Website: ulta-beauty
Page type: account-selection
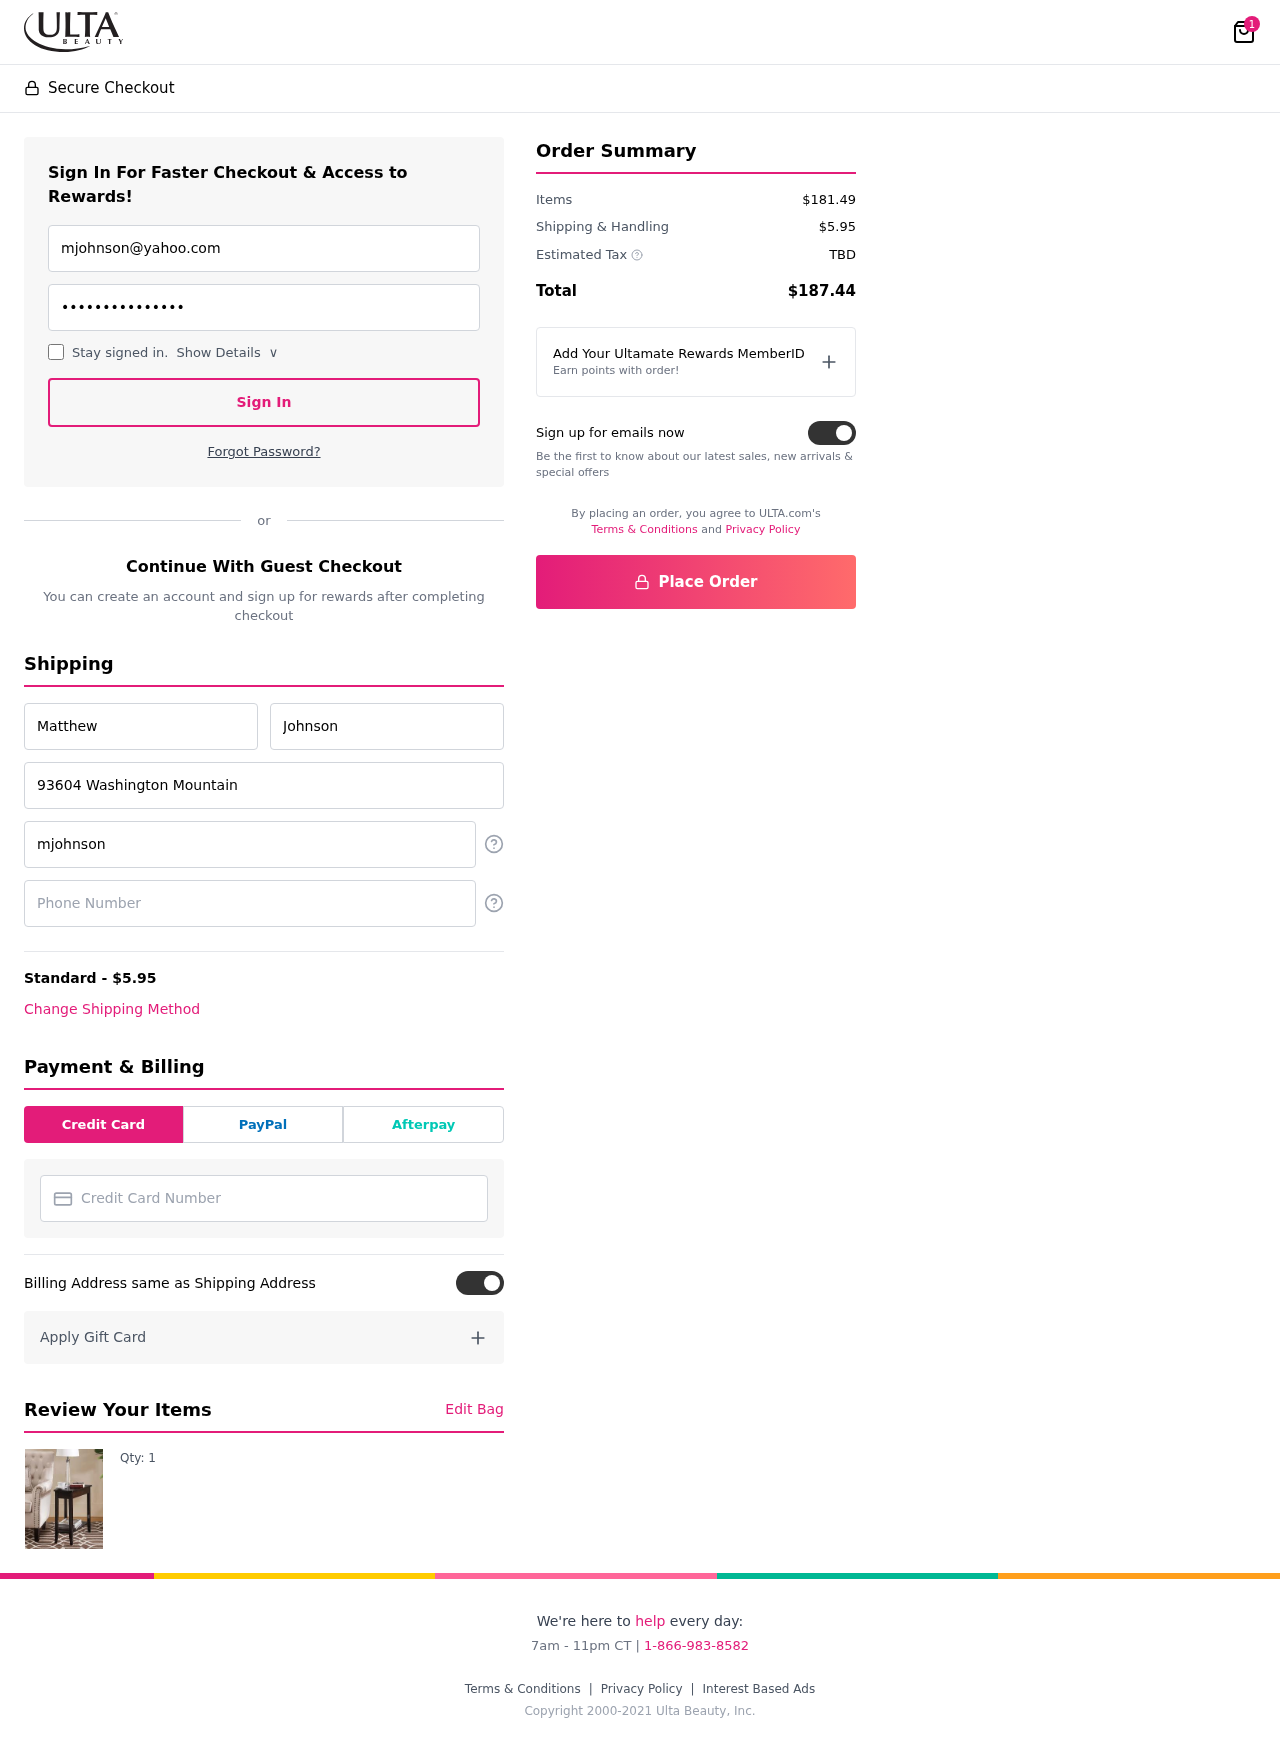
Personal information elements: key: PII_CARD_NUMBER
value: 6011 9718 1485 4366
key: PII_EMAIL
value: mjohnson@yahoo.com
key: PII_EMAIL2
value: mjohnson@yahoo.com
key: PII_FIRSTNAME
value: Matthew
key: PII_LASTNAME
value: Johnson
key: PII_PHONE
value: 4334700951
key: PII_STREET
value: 93604 Washington Mountain
Product elements: key: PRODUCT1_QUANTITY
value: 1
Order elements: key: ORDER_NUM_ITEMS
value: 1
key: ORDER_SHIPPING_COST
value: $5.95
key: ORDER_SUBTOTAL
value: $181.49
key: ORDER_TAX
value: TBD
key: ORDER_TOTAL
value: $187.44